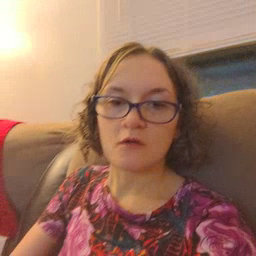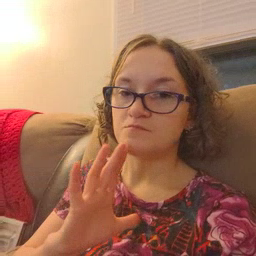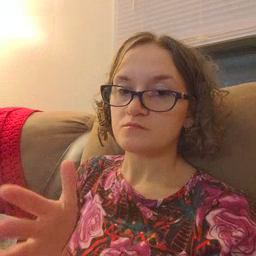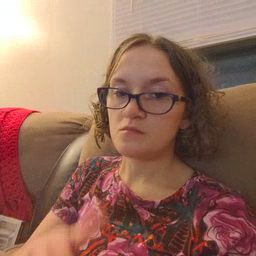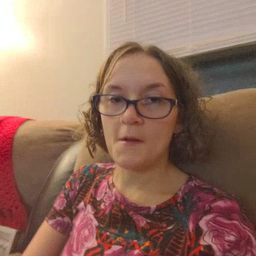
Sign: fine